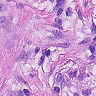
Metastatic tissue present: yes